Question: Im giving my app a custom title bar and it seems to be half hidden behind the main page content:

in I have:
'''
</style>
<style name="NewsAppTheme" parent="android:Theme.Light" >
</style>
'''
(The page with the title bar)
'''
<ScrollView xmlns:android="http://schemas.android.com/apk/res/android"
android:layout_width="match_parent"
android:layout_height="match_parent"
android:orientation="vertical"
android:padding="@dimen/tiny_4dp" >
<LinearLayout
android:layout_width="match_parent"
android:layout_height="wrap_content"
android:orientation="vertical">
<!-- Top Row -->
<LinearLayout
android:baselineAligned="false"
android:layout_width="match_parent"
android:layout_height="wrap_content">
<RelativeLayout
android:id="@+id/relative_1"
android:layout_width="wrap_content"
android:layout_height="wrap_content"
android:layout_weight="1"
android:padding="@dimen/tiny_4dp" >
<ImageView
android:id="@+id/img_head"
android:layout_width="wrap_content"
android:layout_height="wrap_content"
android:clickable="true"
android:contentDescription="@string/text_head"
android:scaleType="fitXY"
android:src="@drawable/headlines" />
<TextView
android:id="@+id/text_head"
android:layout_width="match_parent"
android:layout_height="wrap_content"
android:layout_alignLeft="@id/img_head"
android:layout_alignRight="@id/img_head"
android:layout_alignTop="@id/img_head"
android:gravity="left"
android:padding="@dimen/medium_15dp"
android:text="@string/text_head"
android:textSize="@dimen/large_20dp"
android:textStyle="bold" />
</RelativeLayout>
<RelativeLayout
android:id="@+id/relative_2"
android:layout_width="wrap_content"
android:layout_height="wrap_content"
android:layout_weight="1"
android:padding="@dimen/tiny_4dp" >
<ImageView
android:id="@+id/img_custom1"
android:layout_width="wrap_content"
android:layout_height="wrap_content"
android:clickable="true"
android:contentDescription="@string/text_custom1"
android:scaleType="fitXY"
android:src="@drawable/headlines" />
<TextView
android:id="@+id/text_custom1"
android:layout_width="match_parent"
android:layout_height="wrap_content"
android:layout_alignLeft="@id/img_custom1"
android:layout_alignRight="@id/img_custom1"
android:layout_alignTop="@id/img_custom1"
android:gravity="left"
android:padding="@dimen/medium_15dp"
android:text="@string/text_custom1"
android:textSize="@dimen/large_20dp"
android:textStyle="bold" />
</RelativeLayout>
</LinearLayout>
..... and so on
</LinearLayout>
</ScrollView>
'''
And
'''
<LinearLayout xmlns:android="http://schemas.android.com/apk/res/android"
android:layout_width="match_parent"
android:layout_height="35dp"
android:layout_gravity="center_horizontal"
android:orientation="horizontal"
android:padding="@dimen/small_8dp" >
<ImageView
android:id="@+id/title_menu"
android:layout_width="wrap_content"
android:layout_height="match_parent"
android:paddingLeft="@dimen/small_8dp"
android:src="@drawable/ic_grid"
android:contentDescription="@string/title_menu"/>
<TextView
android:id="@+id/title_title"
android:layout_width="0dip"
android:layout_height="match_parent"
android:layout_gravity="center_vertical"
android:layout_weight="1"
android:paddingLeft="@dimen/small_8dp"
android:paddingRight="@dimen/small_8dp"
android:paddingTop="@dimen/tiny_4dp"
android:text="@string/title_title" />
<LinearLayout
android:layout_width="wrap_content"
android:layout_height="match_parent"
android:layout_gravity="right|center_vertical"
android:orientation="horizontal" >
<ImageView
android:id="@+id/title_minus"
android:layout_width="wrap_content"
android:layout_height="match_parent"
android:contentDescription="@string/title_minus"
android:paddingRight="@dimen/small_8dp"
android:src="@drawable/ic_minus" />
<ImageView
android:id="@+id/title_add"
android:layout_width="wrap_content"
android:layout_height="match_parent"
android:contentDescription="@string/title_add"
android:paddingRight="@dimen/small_8dp"
android:src="@drawable/ic_ok" />
</LinearLayout>
</LinearLayout>
'''
Has something I've done caused it to cut off the title bar? Ive been following tutorials that say the bar should be 35dp high, although changing that doesnt seem to have much effect.
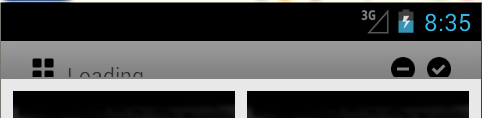
Answer: You need to change the 'height' of your 'titlebar.xml' to make sure it gets the amount needed so other 'Views' that this 'layout' is included in doesn't take up room that it needs. So change the 'height' to 'wrap_content' instead of a fixed 'dp'.
'''
<LinearLayout xmlns:android="http://schemas.android.com/apk/res/android"
android:layout_width="match_parent"
android:layout_height="wrap_content" <!-- this guy here -->
android:layout_gravity="center_horizontal"
android:orientation="horizontal"
android:padding="@dimen/small_8dp" >
'''